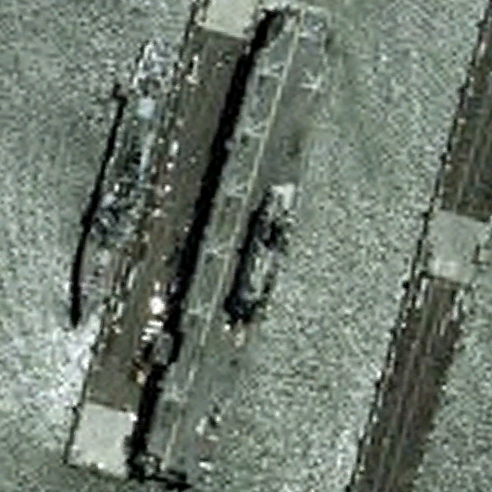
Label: assault